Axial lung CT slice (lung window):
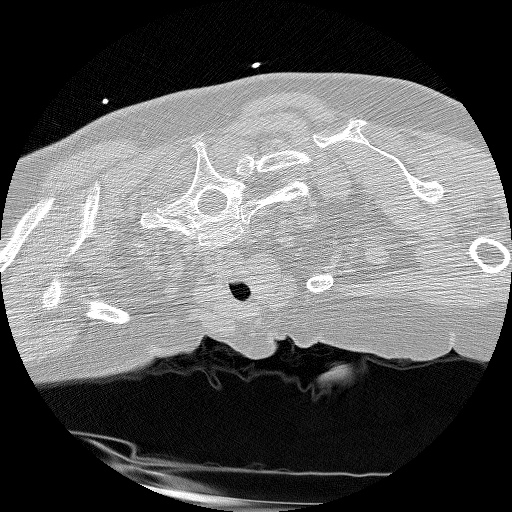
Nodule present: no